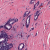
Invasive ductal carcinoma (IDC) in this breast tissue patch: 1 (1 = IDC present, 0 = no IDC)